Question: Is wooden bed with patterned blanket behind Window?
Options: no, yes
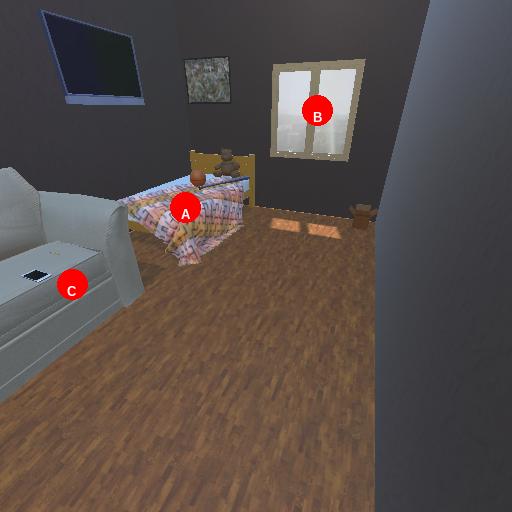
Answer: no